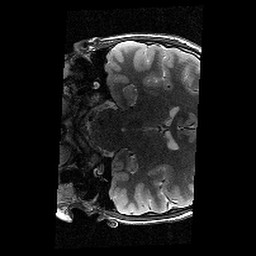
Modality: T2w
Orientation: coronal
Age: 13
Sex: male
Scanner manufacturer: siemens
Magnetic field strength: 3 T
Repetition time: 8.46 s
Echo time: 0.067 s